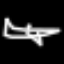
Label: airplane